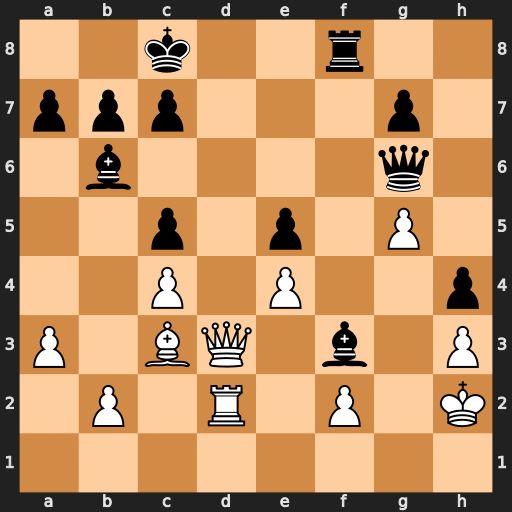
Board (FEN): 2k2r2/ppp3p1/1b4q1/2p1p1P1/2P1P2p/P1BQ1b1P/1P1R1P1K/8
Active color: w
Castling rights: -
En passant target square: -
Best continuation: Qd7+ Kb8 Qd8+ Rxd8 Rxd8#